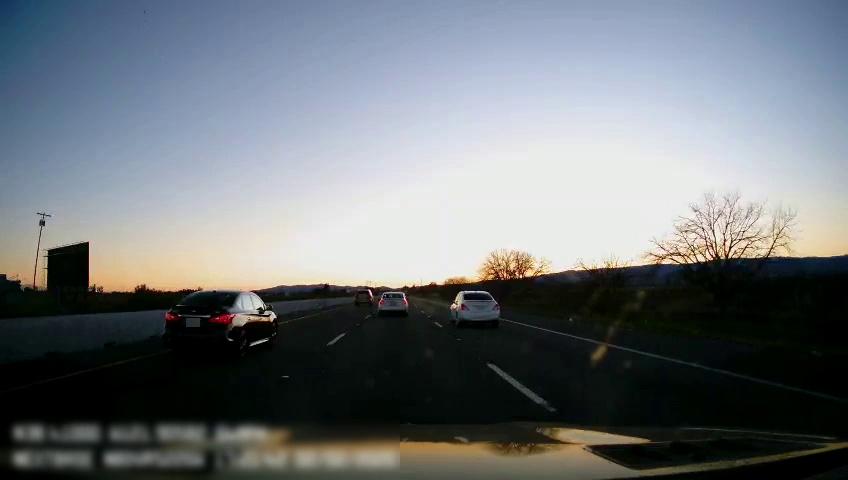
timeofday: Day
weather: Sunny
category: Drivable Space
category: Vehicles | Car
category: Vehicles | Car
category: Vehicles | SUV
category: Vehicles | Car
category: Lanes | Current Lane
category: Lanes | Current Lane
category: Lanes | Alternate Lane
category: Lanes | Alternate Lane